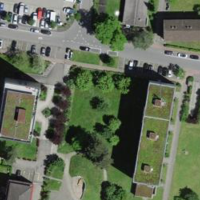
EUNIS habitat code: 55
Species observed at this site:
Succisa pratensis